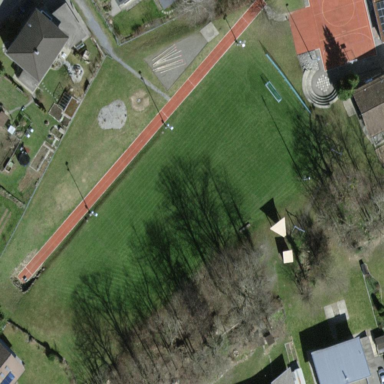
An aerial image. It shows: Grassy pitch used for leisure activities on land.